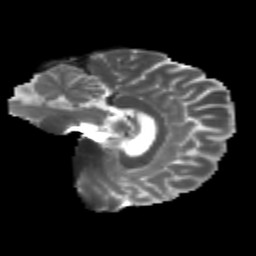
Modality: T2w
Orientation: sagittal
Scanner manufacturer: siemens
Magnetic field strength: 3 T
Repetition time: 4.16 s
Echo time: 0.0806 s